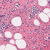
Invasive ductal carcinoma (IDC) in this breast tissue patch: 1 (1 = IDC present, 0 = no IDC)